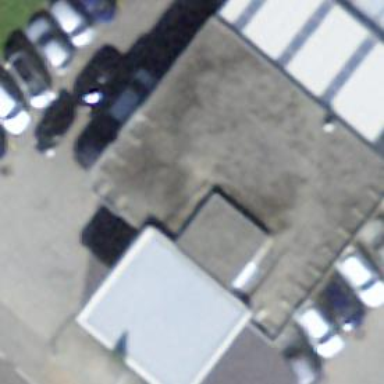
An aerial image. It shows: Fuel station.